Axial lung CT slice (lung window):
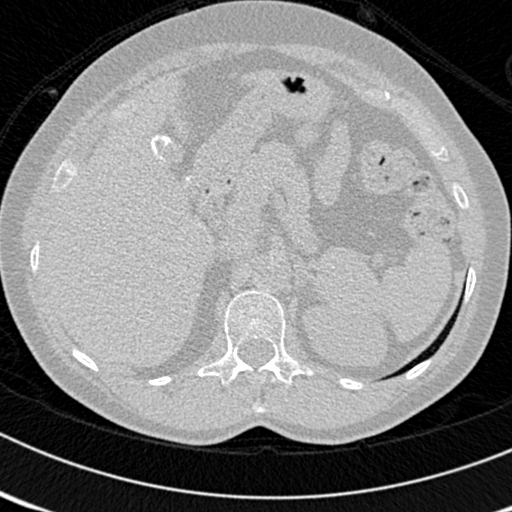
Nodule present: no